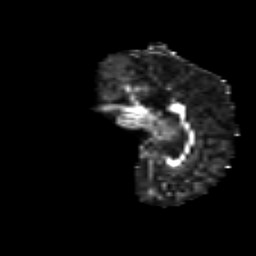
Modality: FA
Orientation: sagittal
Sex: male
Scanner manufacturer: siemens
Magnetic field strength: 3 T
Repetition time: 5 s
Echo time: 0.071 s